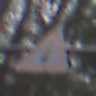
Verkehrszeichen: Lichtzeichenanlage
Umgebung: Outdoor, Nature
Tageszeit: Midday
Wetter: Overcast
Licht: Natural
Jahreszeit: Autumn
Kontrast: LowContrast